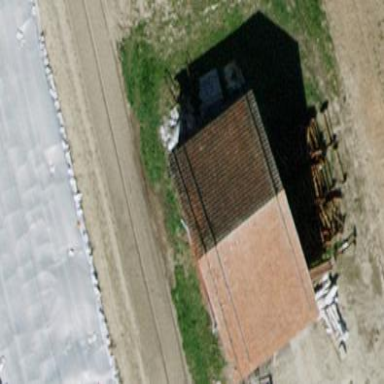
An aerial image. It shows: Shed.